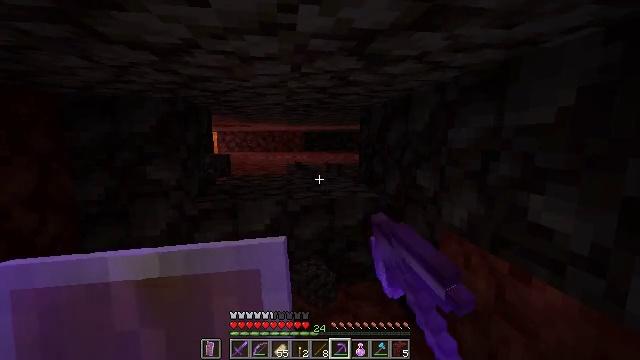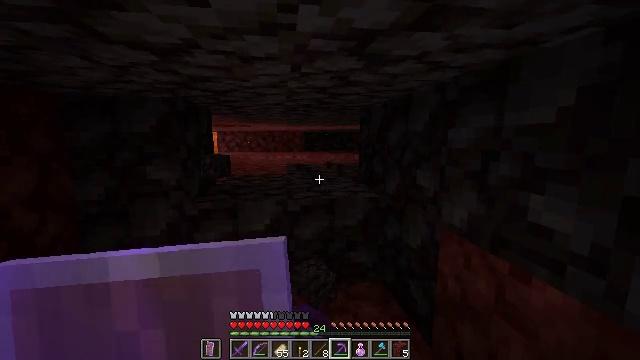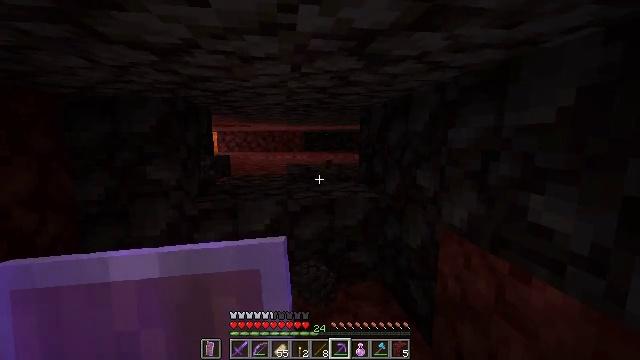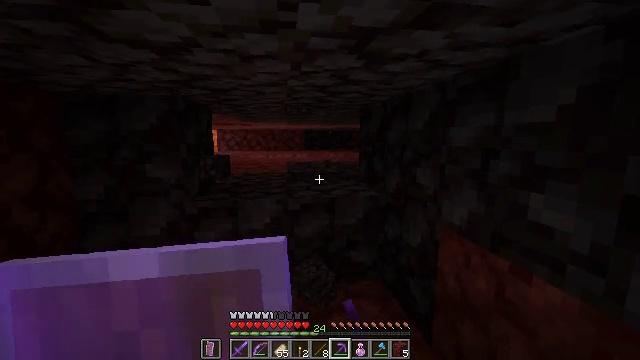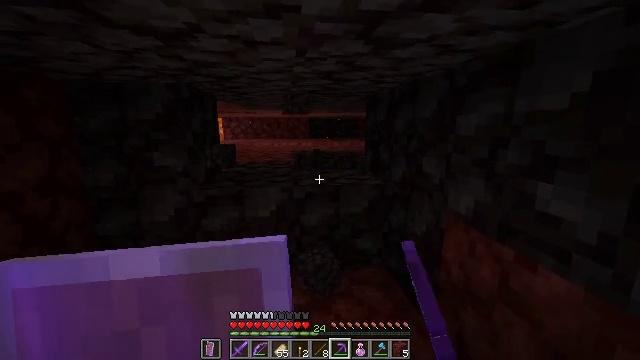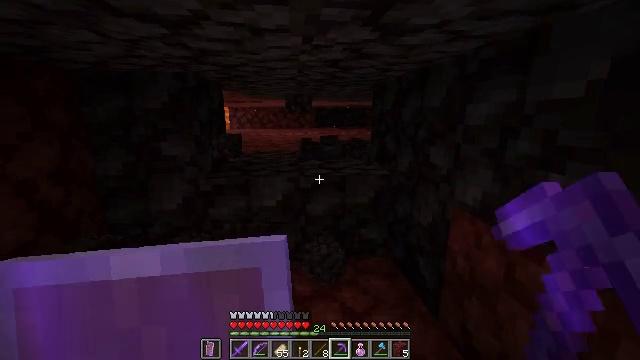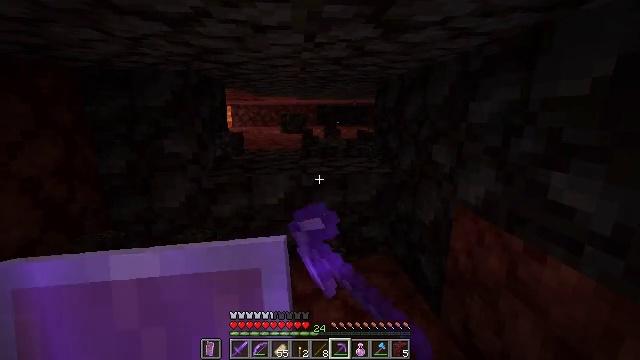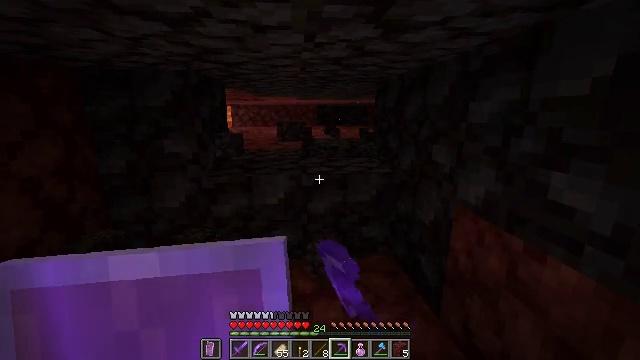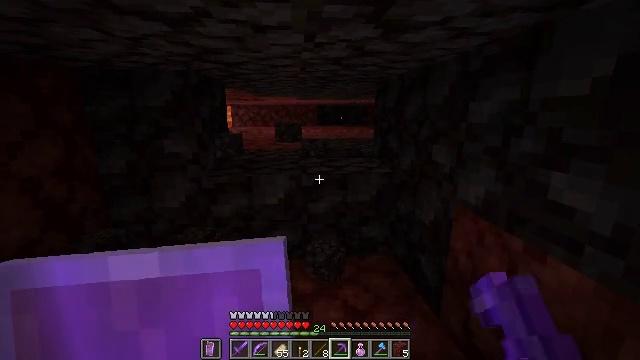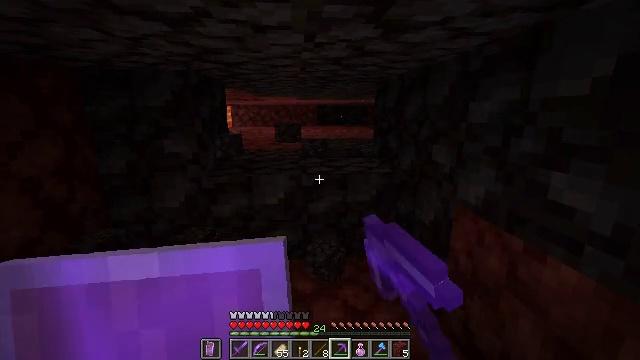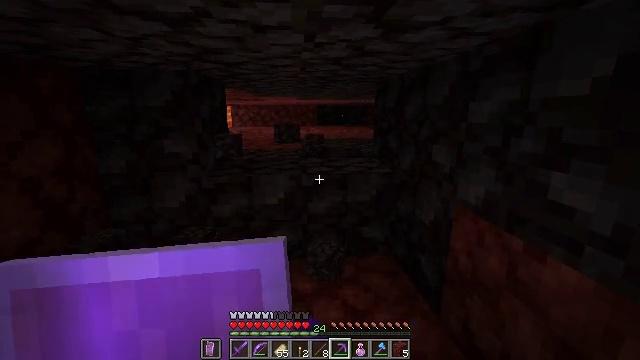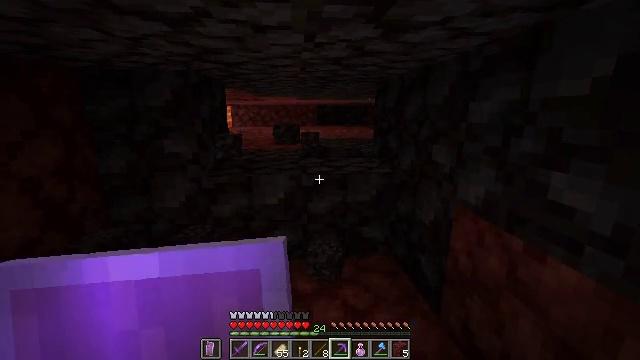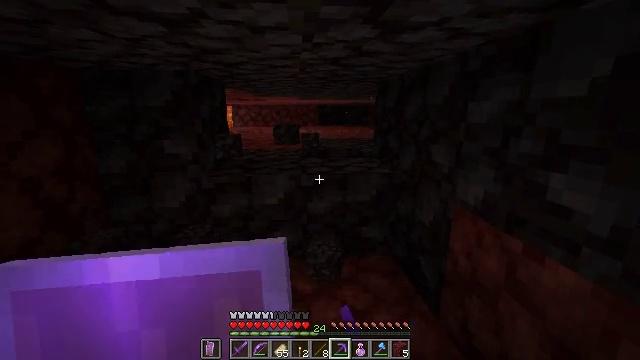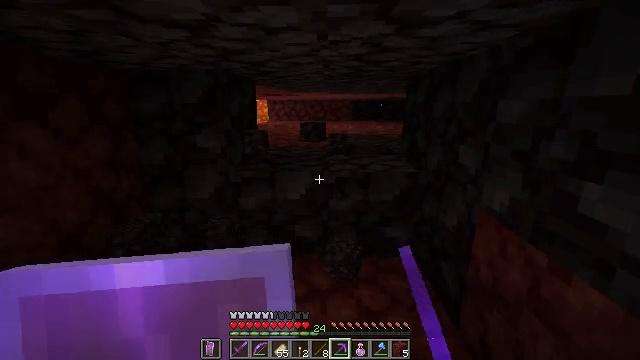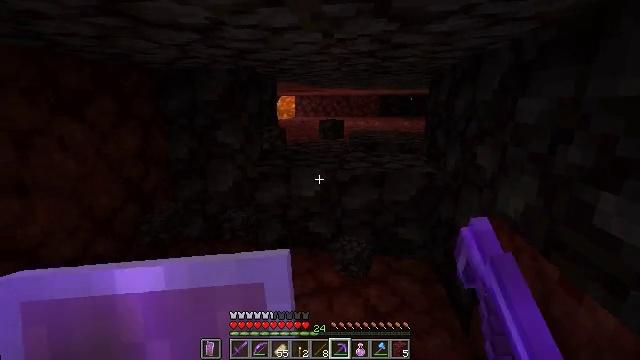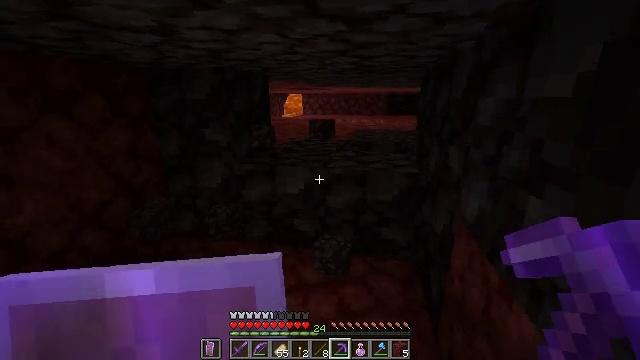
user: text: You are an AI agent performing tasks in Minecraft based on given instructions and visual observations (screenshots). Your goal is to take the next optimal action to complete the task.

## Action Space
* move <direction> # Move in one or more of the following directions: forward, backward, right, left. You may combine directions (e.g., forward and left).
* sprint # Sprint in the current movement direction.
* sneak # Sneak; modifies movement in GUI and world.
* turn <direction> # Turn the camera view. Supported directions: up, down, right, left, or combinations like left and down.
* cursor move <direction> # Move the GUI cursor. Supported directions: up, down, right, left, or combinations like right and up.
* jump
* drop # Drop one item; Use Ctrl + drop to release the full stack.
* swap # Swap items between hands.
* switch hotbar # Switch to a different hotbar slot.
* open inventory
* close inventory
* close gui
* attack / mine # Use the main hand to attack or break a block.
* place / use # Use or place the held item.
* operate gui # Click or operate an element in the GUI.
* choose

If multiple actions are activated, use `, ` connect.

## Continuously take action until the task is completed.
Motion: motion action
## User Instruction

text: Collect blackstone for building.
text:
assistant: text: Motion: attack / mine
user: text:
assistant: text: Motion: attack / mine
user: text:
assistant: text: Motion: attack / mine
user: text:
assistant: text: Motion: turn left and down, attack / mine
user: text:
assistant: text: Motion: turn left and down, attack / mine
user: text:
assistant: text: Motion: attack / mine
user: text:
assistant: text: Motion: attack / mine
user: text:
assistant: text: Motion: attack / mine
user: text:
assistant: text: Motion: no_op
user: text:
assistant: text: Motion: no_op
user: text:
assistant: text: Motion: no_op
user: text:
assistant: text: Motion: move right
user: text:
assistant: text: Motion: move right, turn left and down
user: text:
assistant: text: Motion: move right, turn left
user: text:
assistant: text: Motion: move right, turn left
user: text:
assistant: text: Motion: move right, turn left
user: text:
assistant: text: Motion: move right
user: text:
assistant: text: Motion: move right
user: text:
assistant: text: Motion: move right
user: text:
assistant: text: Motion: move right
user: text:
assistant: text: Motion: no_op
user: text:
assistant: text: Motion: no_op
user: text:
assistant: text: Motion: no_op
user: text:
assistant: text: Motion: no_op
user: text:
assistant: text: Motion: no_op
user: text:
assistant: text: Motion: no_op
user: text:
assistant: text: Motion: no_op
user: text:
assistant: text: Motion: no_op
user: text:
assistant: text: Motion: no_op
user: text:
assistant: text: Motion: no_op